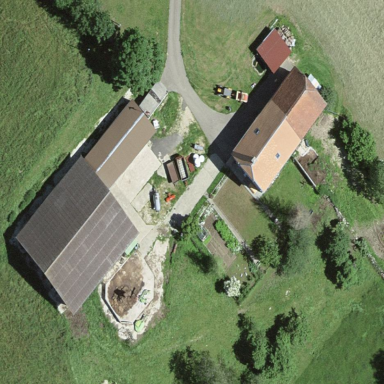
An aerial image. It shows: Farmyard area.